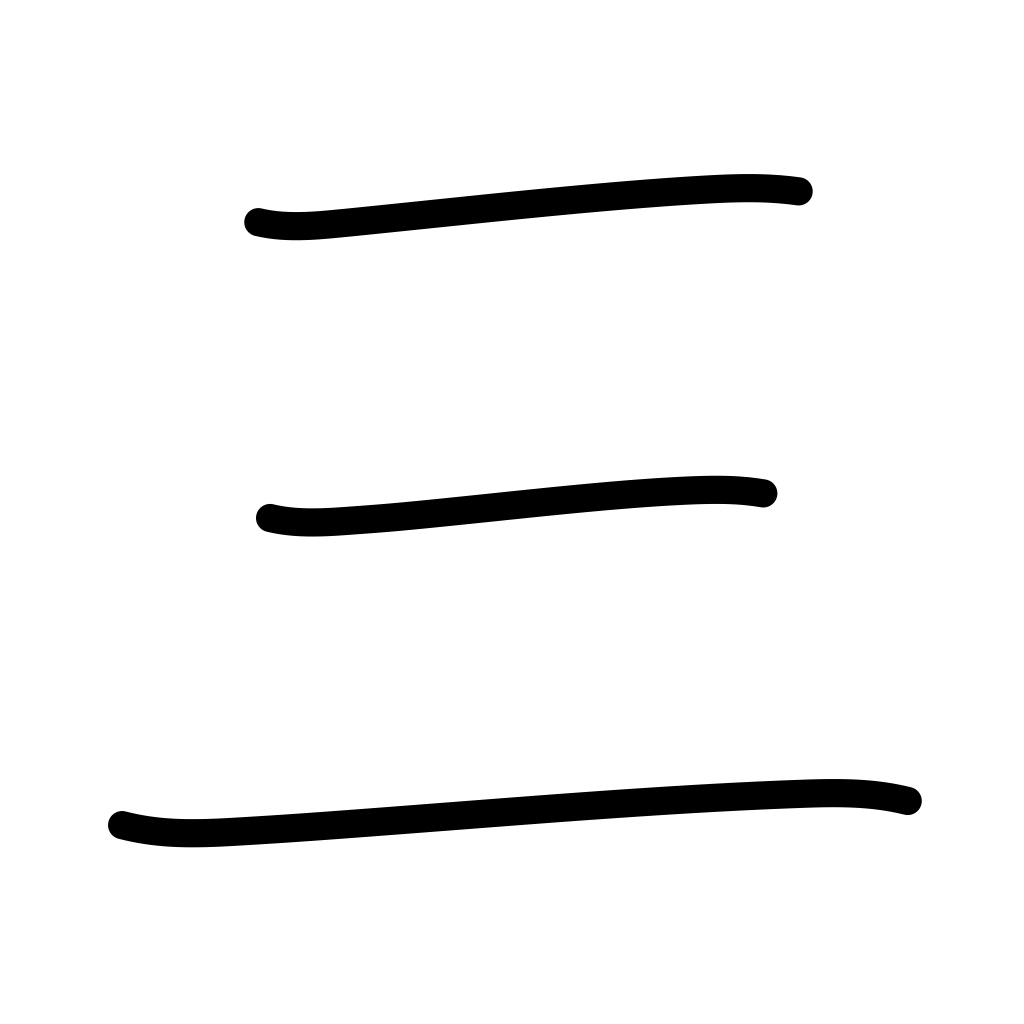
Meaning: three